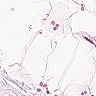
Metastatic tissue present: no